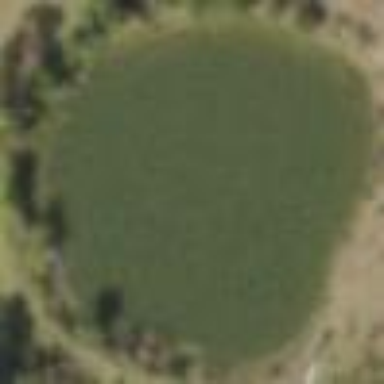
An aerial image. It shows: Reservoir of natural water.